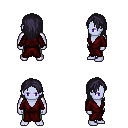
a pixel art fantasy rpg character, male body template, dark elf, purple skin, red robe, teal pants, raven long hairstyle, four views (front, back, left, right), 2x2 character sprite sheet, small pixel art, hard edges, no anti-aliasing